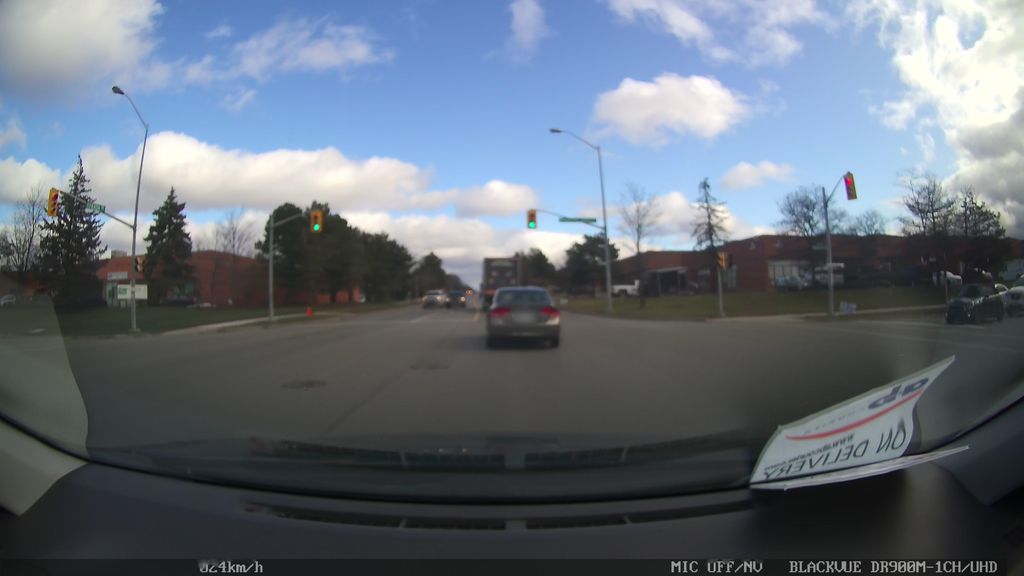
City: toronto